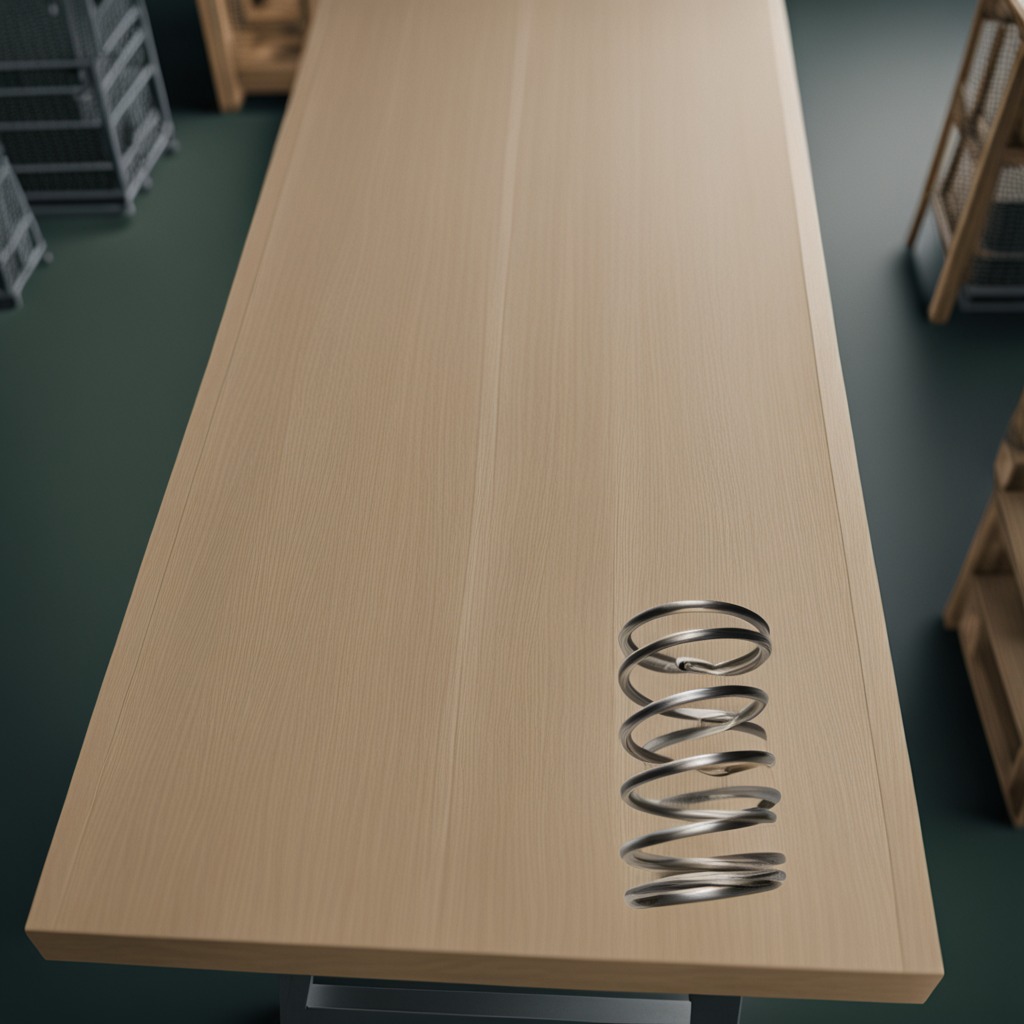
A coiled metal spring is lying on a workbench inside a coastal fishing gear workshop.